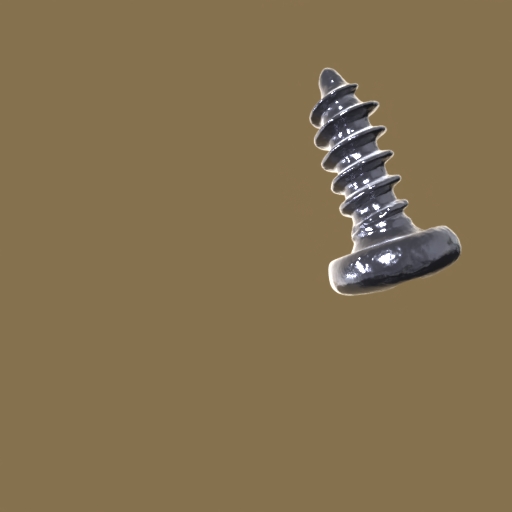
Label: screw